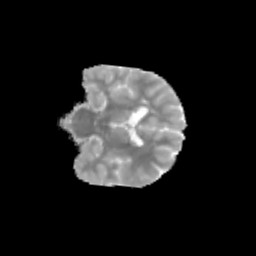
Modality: MD
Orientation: coronal
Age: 13
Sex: female
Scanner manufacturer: siemens
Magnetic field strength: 3 T
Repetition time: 3.8 s
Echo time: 0.07 s